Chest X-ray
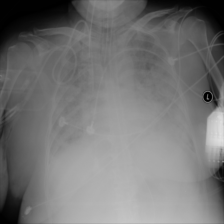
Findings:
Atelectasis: negative
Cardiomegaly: negative
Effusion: negative
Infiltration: positive
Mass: negative
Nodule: negative
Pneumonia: positive
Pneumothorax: negative
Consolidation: negative
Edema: positive
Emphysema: negative
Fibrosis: negative
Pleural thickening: negative
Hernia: negative